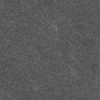
Label: dusty